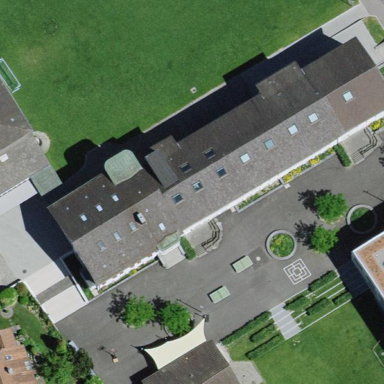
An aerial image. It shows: School building.